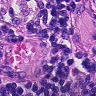
Metastatic tissue present: no